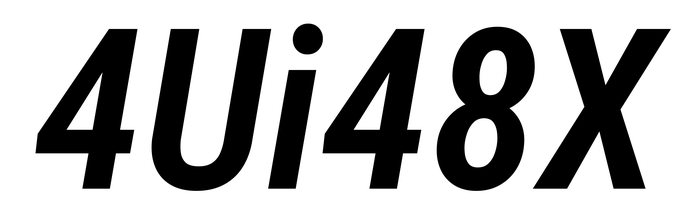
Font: Roboto-Italic_Condensed_SemiBold_Italic